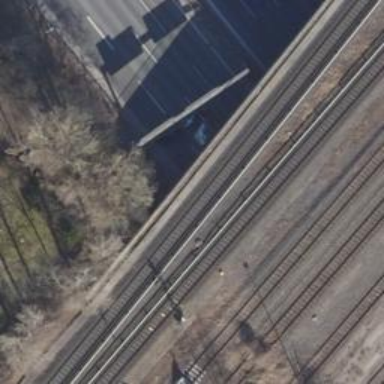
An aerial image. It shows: Bridge used by the electrified light rail system.